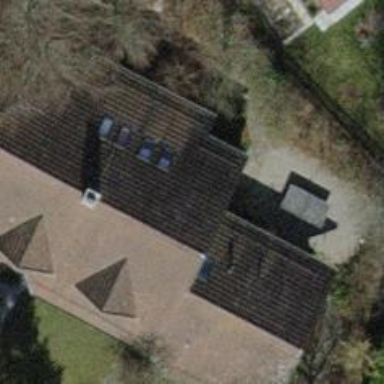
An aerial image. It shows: Building with tile roof.